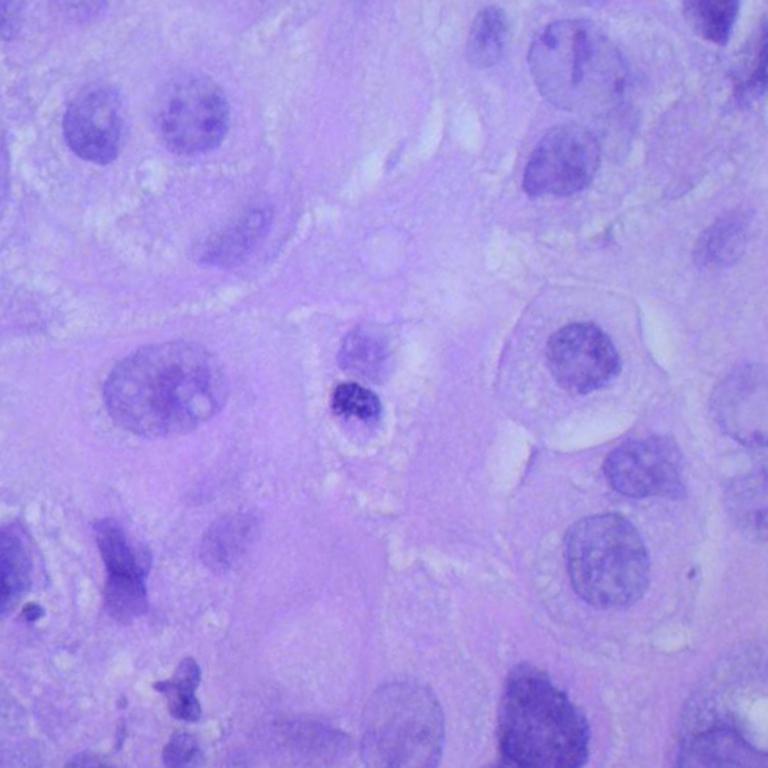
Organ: lung
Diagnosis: squamous carcinomas